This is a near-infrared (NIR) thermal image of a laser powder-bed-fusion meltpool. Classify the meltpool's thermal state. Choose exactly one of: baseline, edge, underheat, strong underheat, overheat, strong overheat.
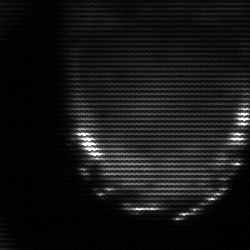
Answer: edge